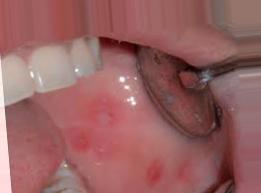
Condition: Mouth Ulcer